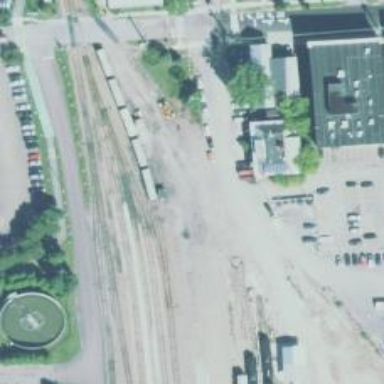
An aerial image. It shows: Railway yard in service.